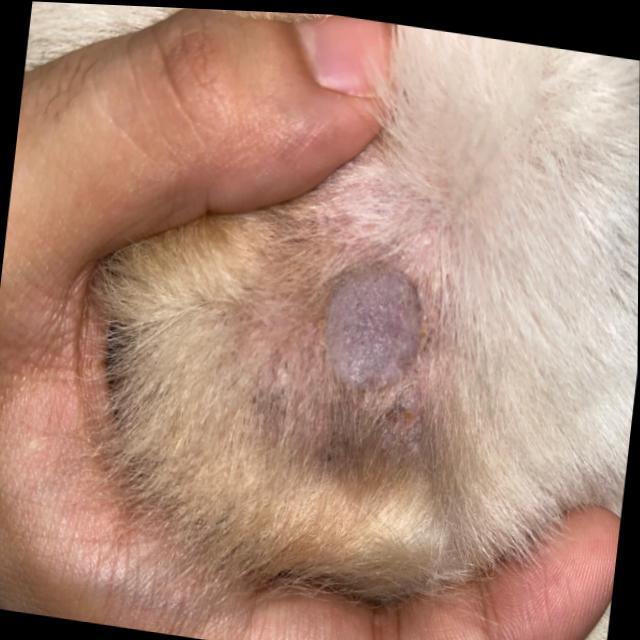
Canine ringworm (Dermatophytosis) — fungal infection caused by Microsporum or Trichophyton. Presents with circular alopecia, scaling, crusting, and broken hairs.